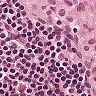
Metastatic tissue present: no